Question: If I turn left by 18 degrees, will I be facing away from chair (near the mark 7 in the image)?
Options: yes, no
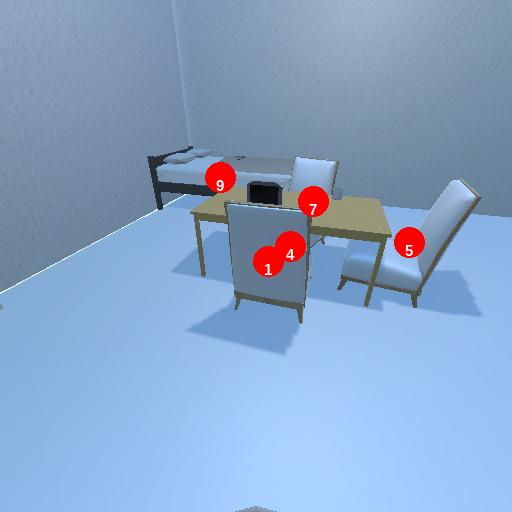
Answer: yes